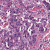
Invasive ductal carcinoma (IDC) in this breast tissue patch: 1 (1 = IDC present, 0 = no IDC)